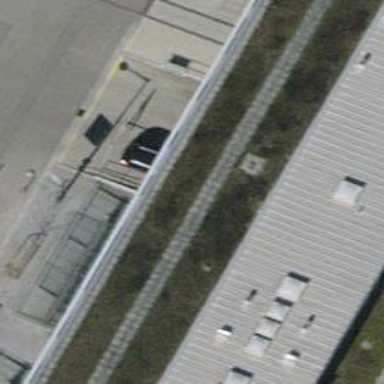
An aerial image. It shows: Parking entrance.